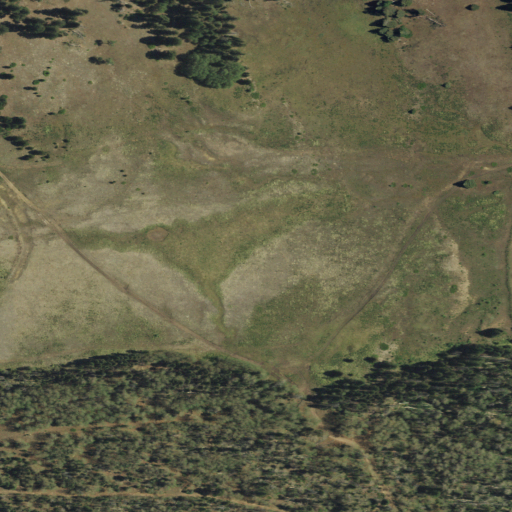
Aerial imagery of gap in New Mexico named Osha Pass containing shrub, evergreen forest, grassland, herbaceous wetlands, and woody wetlands